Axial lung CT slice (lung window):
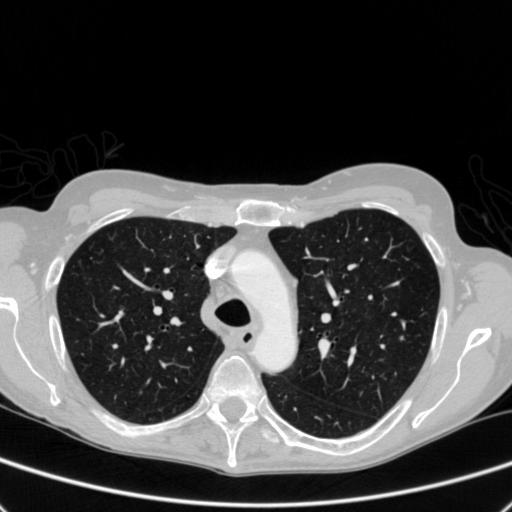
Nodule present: yes
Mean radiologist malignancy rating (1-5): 3